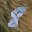
Label: 8